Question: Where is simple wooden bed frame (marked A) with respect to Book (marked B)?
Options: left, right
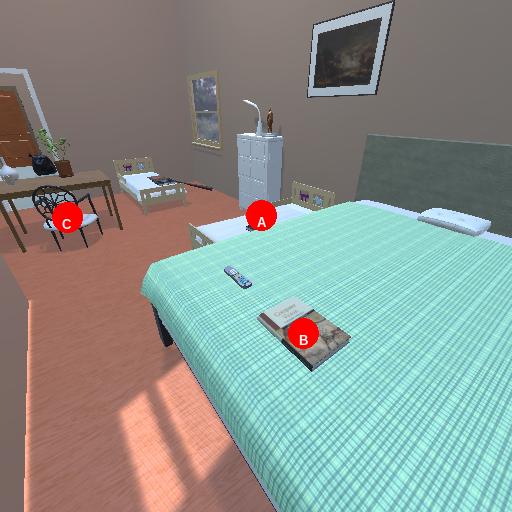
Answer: left